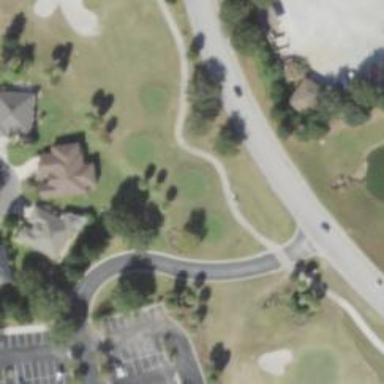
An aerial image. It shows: Path designated for golf carts.